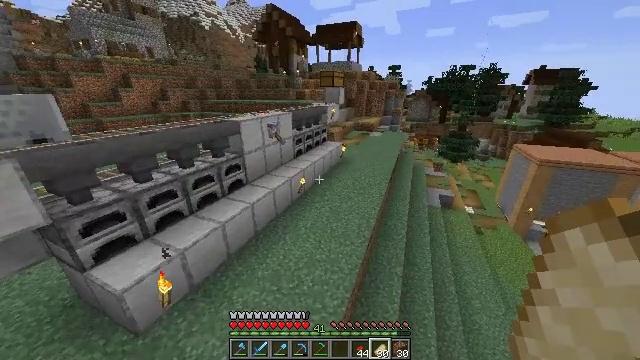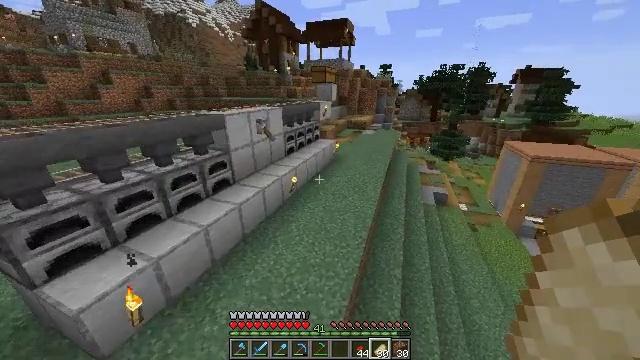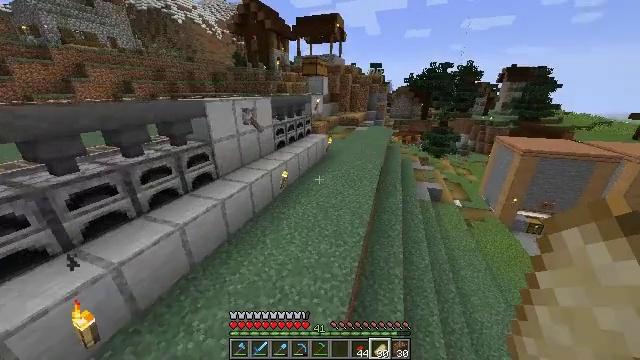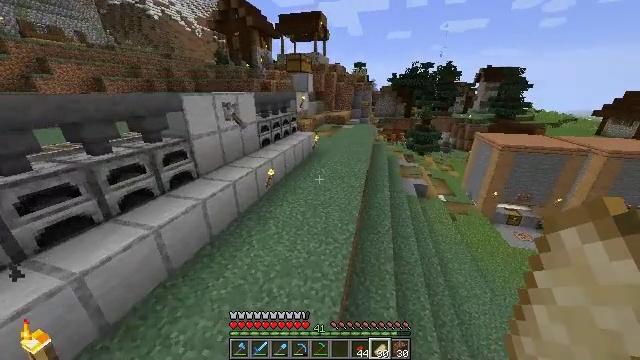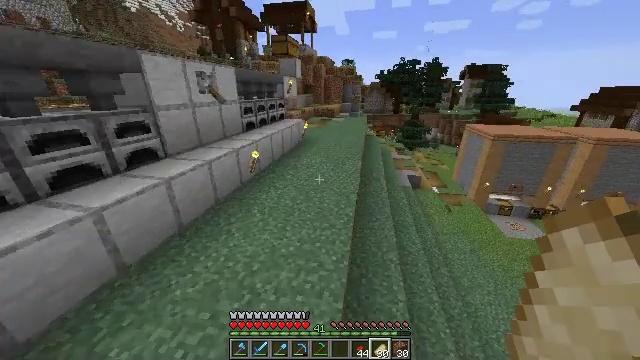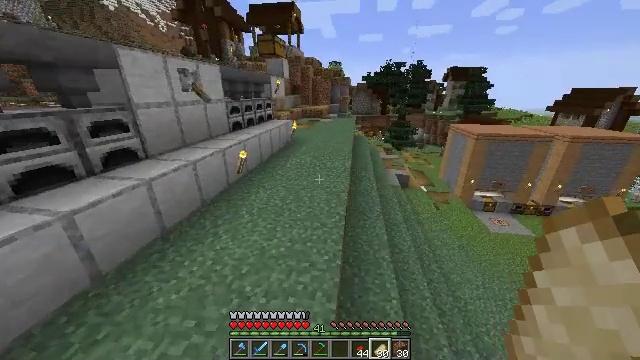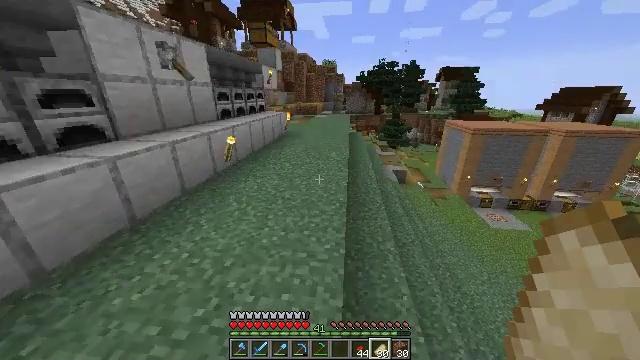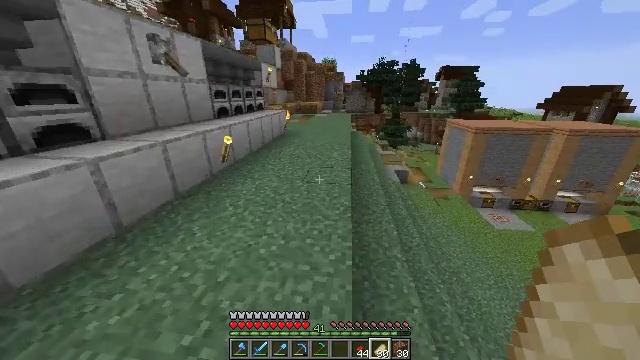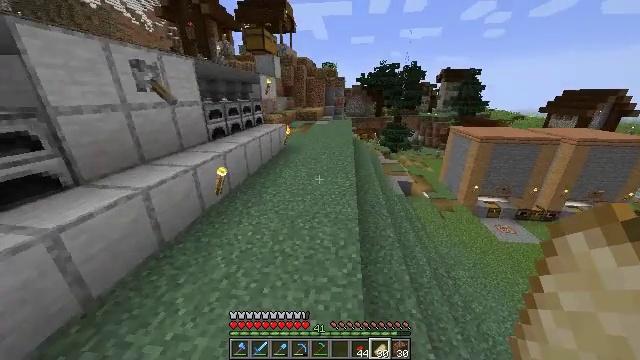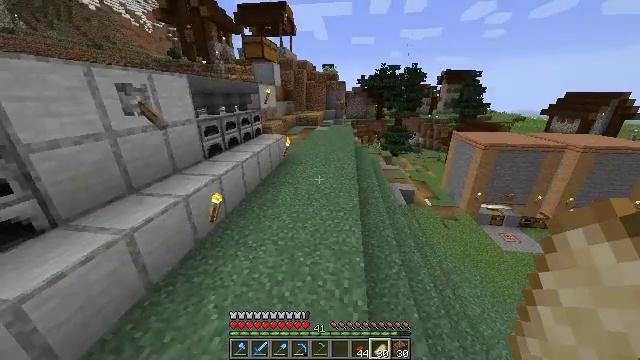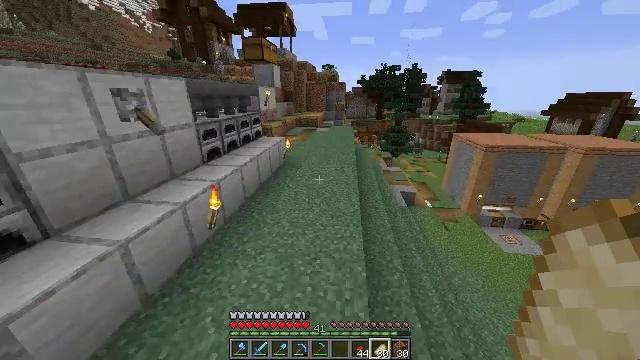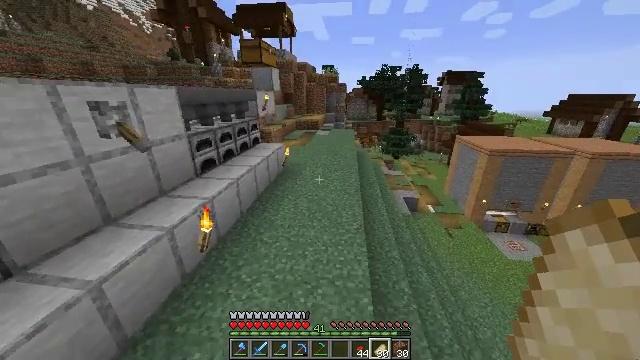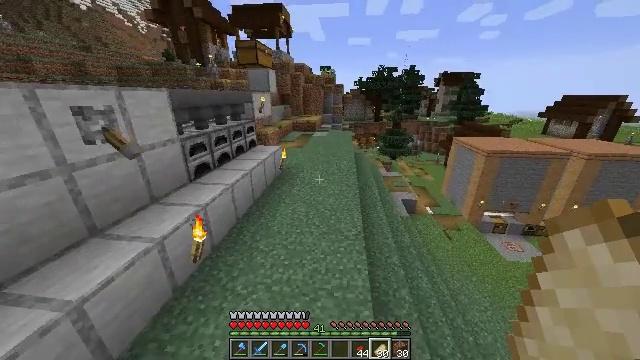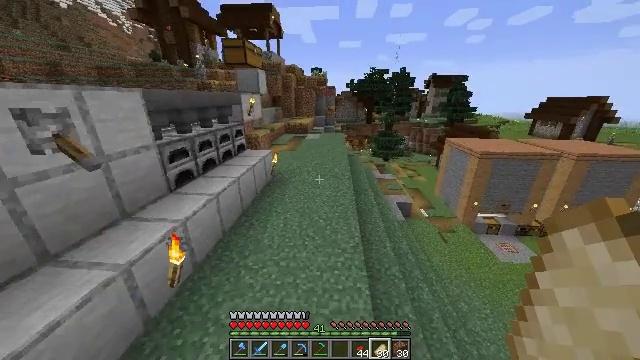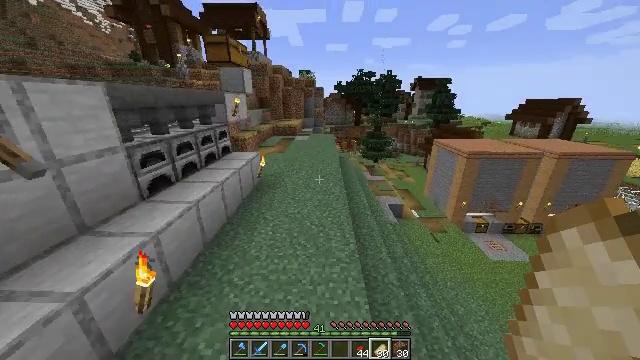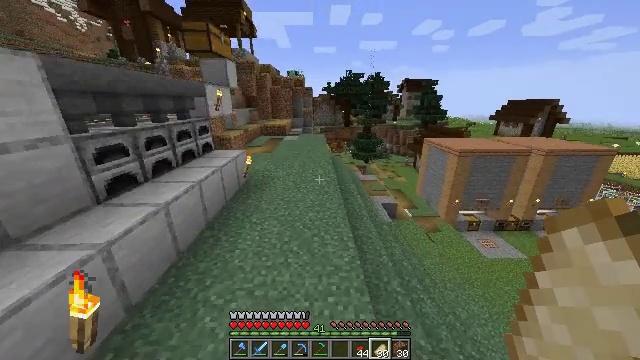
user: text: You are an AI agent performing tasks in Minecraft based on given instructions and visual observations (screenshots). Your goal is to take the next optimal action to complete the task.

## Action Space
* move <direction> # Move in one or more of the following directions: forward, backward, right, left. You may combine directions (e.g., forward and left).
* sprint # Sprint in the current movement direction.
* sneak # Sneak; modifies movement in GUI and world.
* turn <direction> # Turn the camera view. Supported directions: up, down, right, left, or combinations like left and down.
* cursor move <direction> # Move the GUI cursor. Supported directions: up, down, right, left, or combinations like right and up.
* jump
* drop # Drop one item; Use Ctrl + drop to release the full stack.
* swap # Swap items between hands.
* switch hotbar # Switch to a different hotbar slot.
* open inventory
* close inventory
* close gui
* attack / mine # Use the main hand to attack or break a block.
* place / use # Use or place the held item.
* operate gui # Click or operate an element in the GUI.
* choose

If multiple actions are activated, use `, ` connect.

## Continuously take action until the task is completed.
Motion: motion action
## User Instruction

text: Form a dried kelp block with dried kelp at the crafting table.
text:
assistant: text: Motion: move forward, turn right, jump
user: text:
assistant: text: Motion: move forward, turn right, jump
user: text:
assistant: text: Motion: move forward, turn right, jump
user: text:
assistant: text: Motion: move forward, turn right, jump
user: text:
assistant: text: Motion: move forward, sprint, turn right, jump
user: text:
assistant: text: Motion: move forward, sprint, turn right, jump
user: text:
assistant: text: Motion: move forward, sprint, jump
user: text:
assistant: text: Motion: move forward, sprint, jump
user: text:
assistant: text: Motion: move forward, jump
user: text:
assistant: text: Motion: move forward, jump
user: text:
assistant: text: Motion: move forward, jump
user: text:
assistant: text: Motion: move forward, jump
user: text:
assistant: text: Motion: move forward, turn right, jump
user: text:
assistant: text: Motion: move forward, turn right, jump
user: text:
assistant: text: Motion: move forward, turn right, jump
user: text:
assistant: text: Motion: move forward, turn right, jump
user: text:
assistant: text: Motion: move forward, jump
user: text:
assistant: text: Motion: move forward, sprint, jump
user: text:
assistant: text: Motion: move forward, sprint, jump
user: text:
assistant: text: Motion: move forward, sprint, jump
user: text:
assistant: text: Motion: move forward, sprint, jump
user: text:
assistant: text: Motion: move forward, jump
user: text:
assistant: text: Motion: move forward, jump
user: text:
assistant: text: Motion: move forward, jump
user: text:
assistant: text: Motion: move forward, turn left, jump
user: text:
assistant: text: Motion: move forward, turn left, jump
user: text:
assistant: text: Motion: move forward, turn left, jump
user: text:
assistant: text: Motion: move forward, turn left, jump
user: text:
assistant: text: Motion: move forward, turn left, jump
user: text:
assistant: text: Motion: move forward, jump